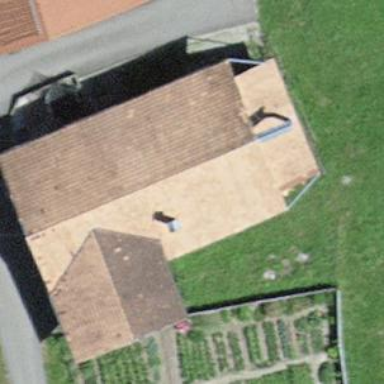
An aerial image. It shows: Rural barn.